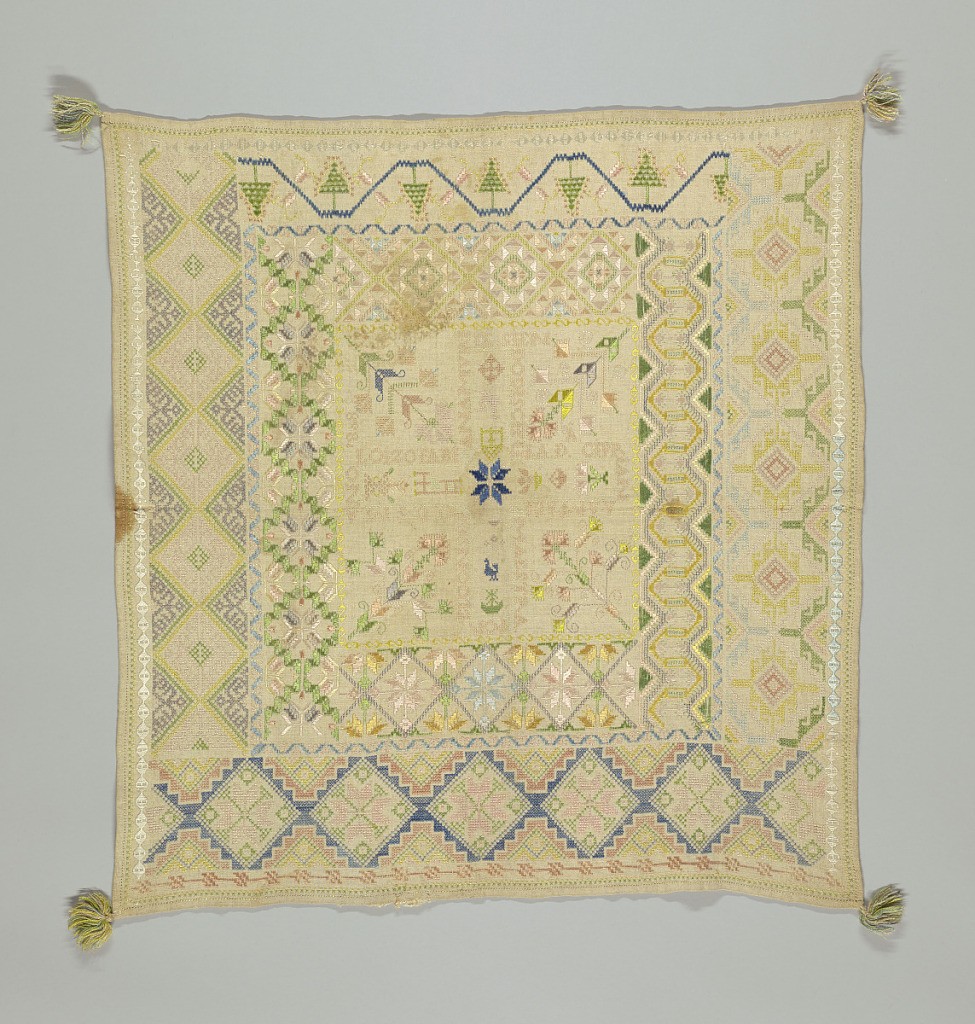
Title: Sampler
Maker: Fabiana Muriel
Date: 1808
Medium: silk embroidery on linen foundation Technique: embroidered in cross, satin, stem, back, and marking cross stitches on plain weave foundation
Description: Spot motifs and inscription arranged around a central cross, within a frame of concentric borders, in pale blue, green, yellow and pink on a natural ground.  A tassel of embroidery silks on each corner.